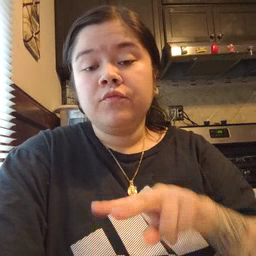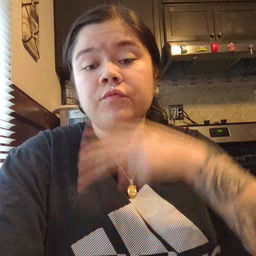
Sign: fall